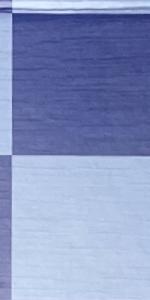
Label: Empty